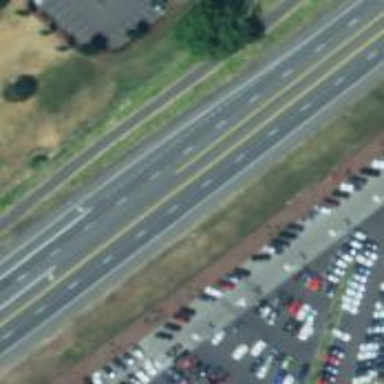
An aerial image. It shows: Trunk link highway.